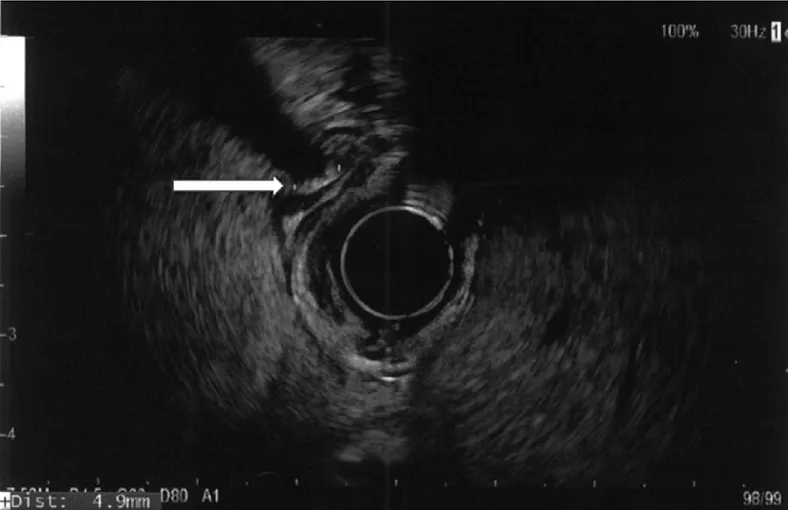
Endoscopic ultrasound showing a 4.9 mm gallstone and acoustic shadow (arrow) in the common bile duct.
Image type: radiology (ultrasound)